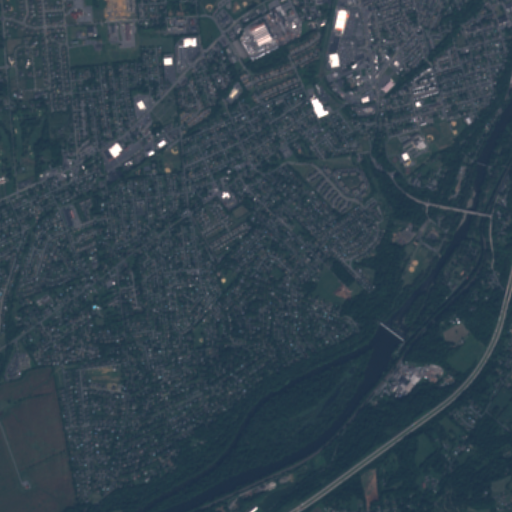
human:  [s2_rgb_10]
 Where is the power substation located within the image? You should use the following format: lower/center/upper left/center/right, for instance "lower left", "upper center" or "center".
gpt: The power substation is located in the upper of the image.
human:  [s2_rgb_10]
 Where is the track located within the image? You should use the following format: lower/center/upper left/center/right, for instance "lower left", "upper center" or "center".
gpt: The track is located in the upper right of the image.
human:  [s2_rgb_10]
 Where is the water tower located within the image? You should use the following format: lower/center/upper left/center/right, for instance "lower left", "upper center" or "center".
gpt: The water tower is located in the center of the image.
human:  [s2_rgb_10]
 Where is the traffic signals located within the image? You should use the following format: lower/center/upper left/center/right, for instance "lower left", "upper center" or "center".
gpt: The traffic signals is located in the upper right of the image.
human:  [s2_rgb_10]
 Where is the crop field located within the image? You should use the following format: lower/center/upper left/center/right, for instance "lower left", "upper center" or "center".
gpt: There is no crop field in the image.